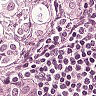
Metastatic tissue present: yes